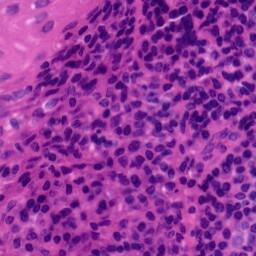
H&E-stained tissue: Tonsil